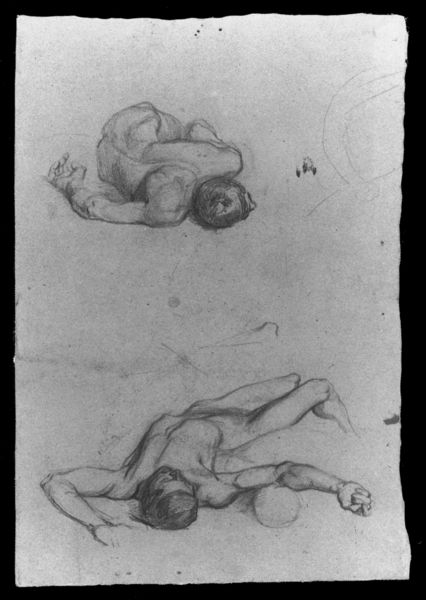
Titel: Zwei liegende Männerakte; Studie für “Die Barrikade”
Künstler: Ernest Meissonier
Institution: Privatsammlung
Schlagwörter: akt, hand, kopf, körper, mann, nackt, menschen, frau, männer, rücken, skizze, zeichnung, ball, anatomie, arm, arme, figur, schulter, beine, liegen, linien, bauch, knie, liegend, bleistift, kugel, studien, männlich, verkürzung, vorderansicht, skizzen, brustkorb, verdreht, verkürzt, liegender, körperformen, rackursion, petspektive